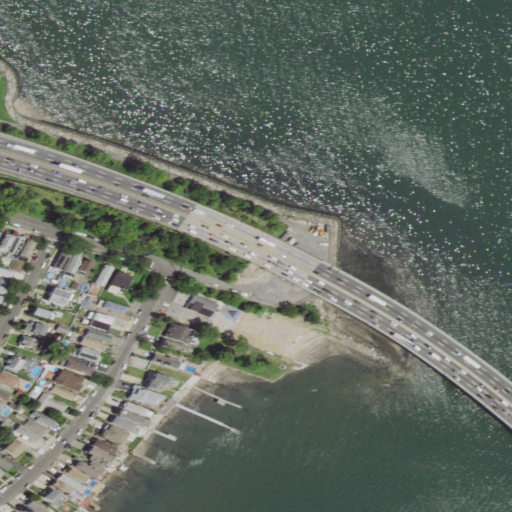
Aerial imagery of cape in New York named Locust Point containing open water, high intensity development, medium intensity development, low intensity development, and open development